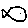
Label: fish